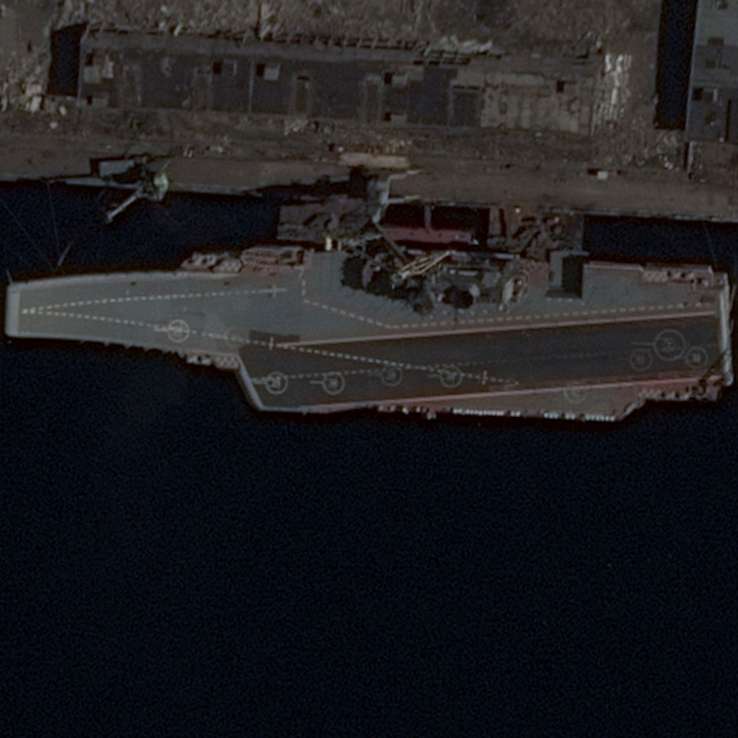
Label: aircraft_carrier